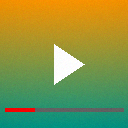
Screen state: on